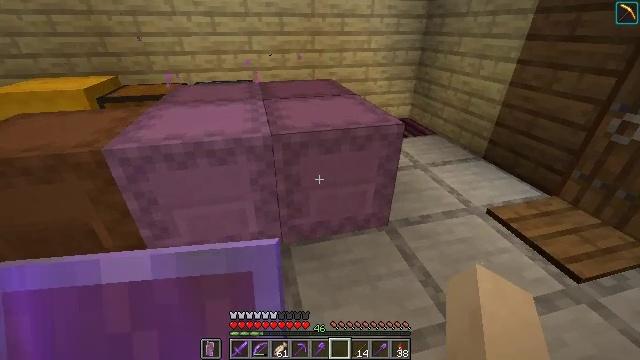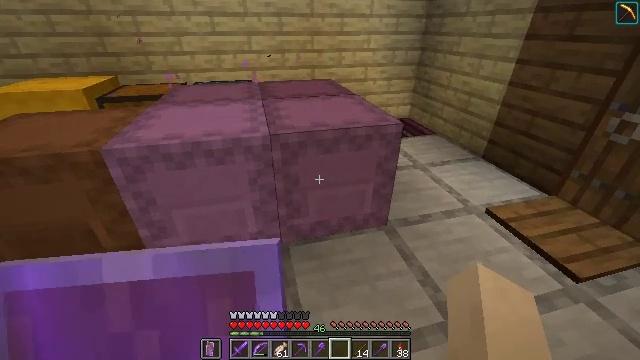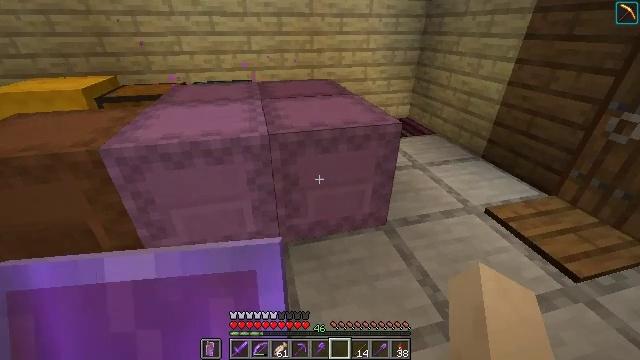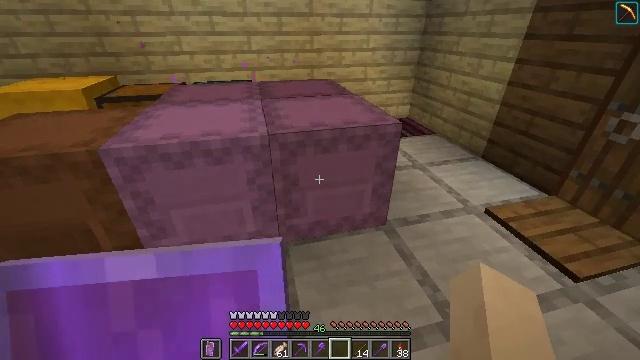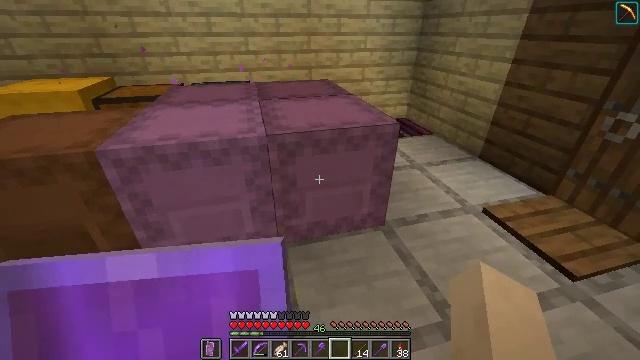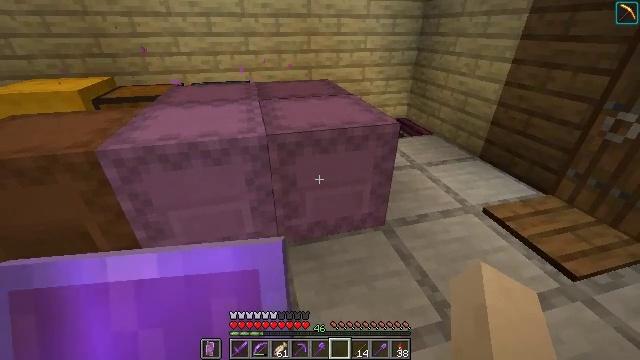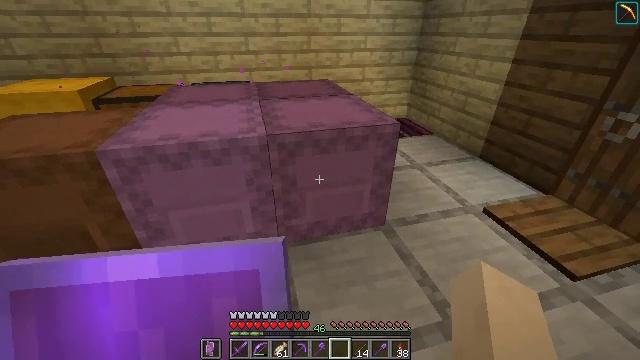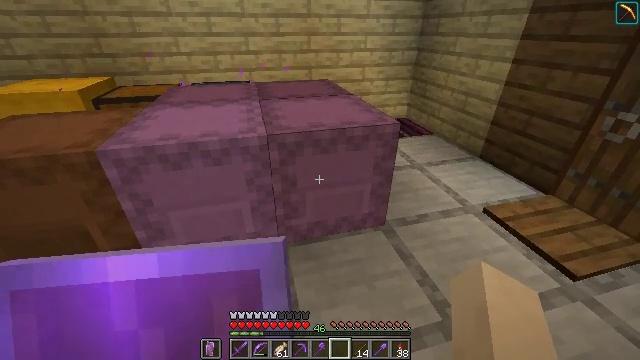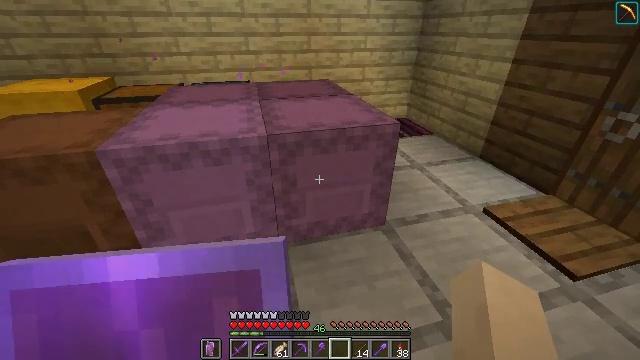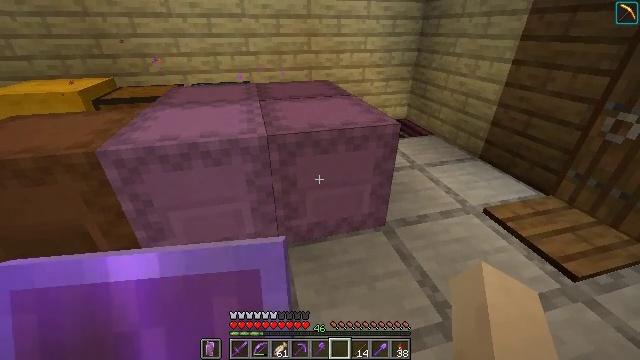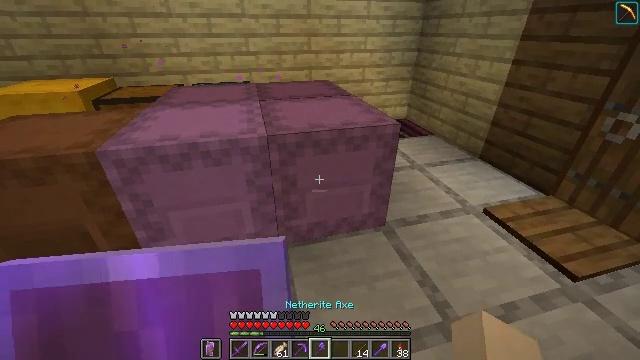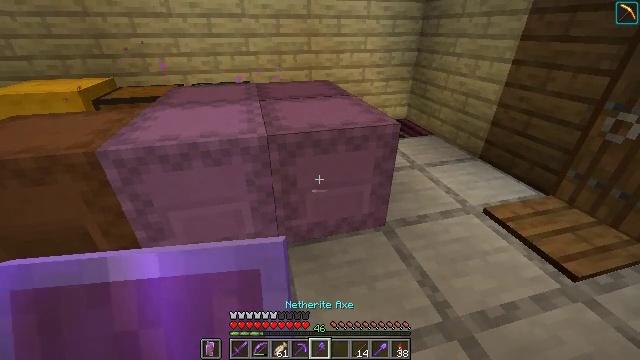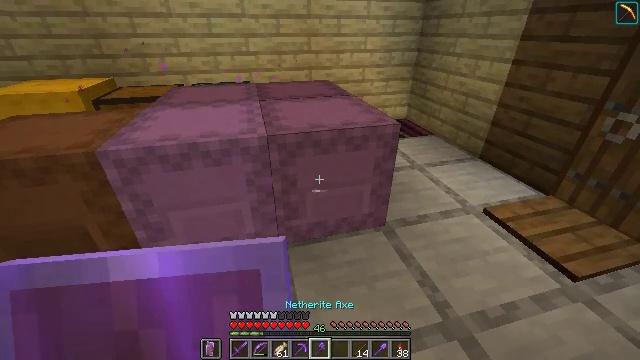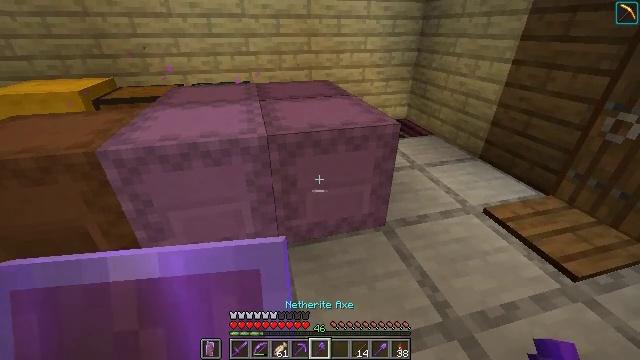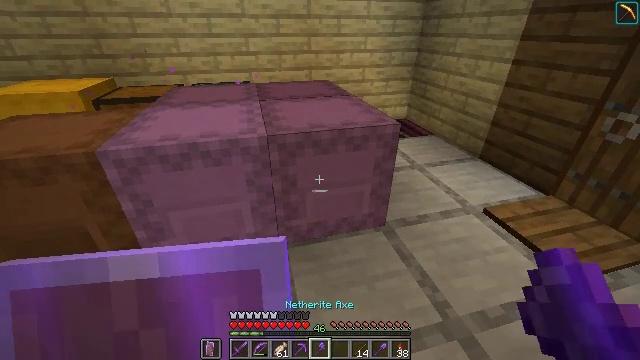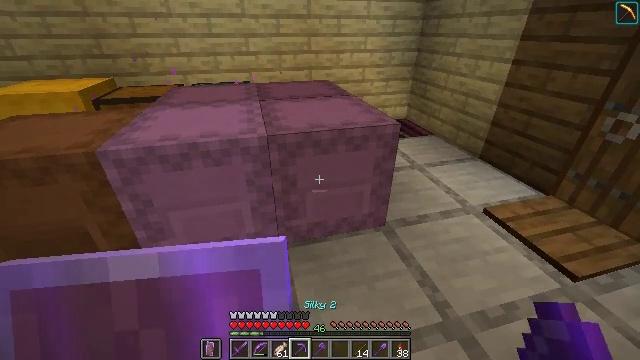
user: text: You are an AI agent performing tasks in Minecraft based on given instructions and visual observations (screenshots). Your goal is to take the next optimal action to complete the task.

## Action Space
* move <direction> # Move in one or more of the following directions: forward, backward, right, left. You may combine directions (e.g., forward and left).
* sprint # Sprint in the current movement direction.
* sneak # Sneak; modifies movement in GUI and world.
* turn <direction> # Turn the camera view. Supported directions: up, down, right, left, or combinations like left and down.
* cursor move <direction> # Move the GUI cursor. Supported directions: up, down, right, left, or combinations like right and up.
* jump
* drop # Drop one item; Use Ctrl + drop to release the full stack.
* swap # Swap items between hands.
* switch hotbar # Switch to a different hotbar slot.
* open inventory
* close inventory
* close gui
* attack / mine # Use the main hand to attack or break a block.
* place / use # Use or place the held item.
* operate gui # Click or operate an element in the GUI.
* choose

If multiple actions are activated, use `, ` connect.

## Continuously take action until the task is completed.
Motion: motion action
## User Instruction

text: Gather the shulker box for storage.
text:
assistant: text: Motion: no_op
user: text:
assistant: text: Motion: no_op
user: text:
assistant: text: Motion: no_op
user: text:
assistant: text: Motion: no_op
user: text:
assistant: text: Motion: no_op
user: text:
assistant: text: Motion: no_op
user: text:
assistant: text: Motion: no_op
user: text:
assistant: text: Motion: no_op
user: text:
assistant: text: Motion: no_op
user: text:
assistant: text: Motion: no_op
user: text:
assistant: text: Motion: no_op
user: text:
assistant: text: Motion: no_op
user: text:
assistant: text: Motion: no_op
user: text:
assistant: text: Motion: no_op
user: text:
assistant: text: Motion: no_op
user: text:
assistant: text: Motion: no_op
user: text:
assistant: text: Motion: no_op
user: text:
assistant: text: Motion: no_op
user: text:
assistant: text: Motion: no_op
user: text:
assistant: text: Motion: turn right
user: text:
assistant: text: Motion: turn right
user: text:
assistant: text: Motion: no_op
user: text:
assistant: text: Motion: no_op
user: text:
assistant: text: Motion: no_op
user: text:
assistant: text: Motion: no_op
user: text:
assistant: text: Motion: turn right
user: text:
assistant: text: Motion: no_op
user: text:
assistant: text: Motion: attack / mine
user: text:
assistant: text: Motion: attack / mine
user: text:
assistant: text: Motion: attack / mine